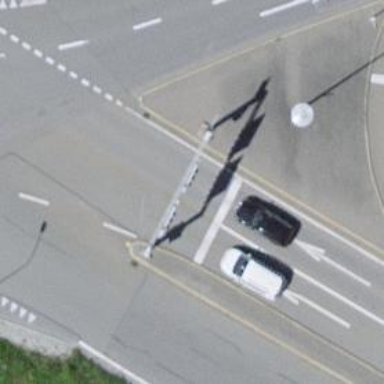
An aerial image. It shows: Secondary road with asphalt surface and no sidewalks.